Question: I am creating a program which uses a 'DataGridView' to edit records in a SQL database. My project manager requires that rows be colored green, yellow, or red depending on whether they've been inserted, updated, or marked for deletion within a time window. He also wants to have the column used to sort the 'DataGridView' colored light grey. To handle this, I have created the following event handlers within my form:
'''
private void OnRowPrePaint(object sender, DataGridViewRowPrePaintEventArgs e)
{
//get the row
DataRow row = ((DataRowView)this.dataGridView.Rows[e.RowIndex].DataBoundItem).Row;
//color the row
try
{
//REDACTED
//gets booleans used below
//REDACTED
if (softDeleted)
this.dataGridView.Rows[e.RowIndex].DefaultCellStyle.BackColor = Color.FromArgb(255, 213, 91, 95); //red
else if (inserted)
this.dataGridView.Rows[e.RowIndex].DefaultCellStyle.BackColor = Color.FromArgb(255, 83, 223, 146); //green
else if (updated)
this.dataGridView.Rows[e.RowIndex].DefaultCellStyle.BackColor = Color.FromArgb(255, 234, 218, 106); //yellow
else
this.dataGridView.Rows[e.RowIndex].DefaultCellStyle.BackColor = Color.Empty;
}
//on failure, abort coloring
catch(Exception ex)
{
MessageBox.Show("Unable to get data required for coloring - " + ex.Message + ".
Coloring disabled.");
Logging.logException(ex);
this.dataGridView.RowPrePaint -= OnRowPrePaint;
}
}
private void OnSorted(object sender, EventArgs e)
{
//remove color from previous sort column and add to new
if (this.mLastSortColumnIndex != -1)
{
this.dataGridView.Columns[this.mLastSortColumnIndex].DefaultCellStyle.BackColor = Color.Empty;
}
this.mLastSortColumnIndex = this.dataGridView.SortedColumn.Index;
this.dataGridView.SortedColumn.DefaultCellStyle.BackColor = Color.LightGray;
}
'''
This works wonderfully, and I'm quite happy with it! Or was, until my project manager insisted that the sort color (column coloring) override the row coloring. My attempts have all met with failure - is there any way to pull this off cleanly?
Illustration below - current on left, desired on right.

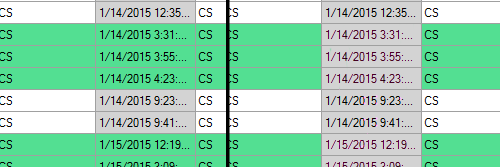
Answer: add handler to CellPainting event
'''
void OnGridCellPainting(object sender, System.Windows.Forms.DataGridViewCellPaintingEventArgs e)
{
if (e.RowIndex >= 0 && e.ColumnIndex == mLastSortColumnIndex)
e.CellStyle.BackColor = Color.LightGray;
}
'''
this method set LightGray color for cells in sorted column after RowPrePaint